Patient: sex F, age 58
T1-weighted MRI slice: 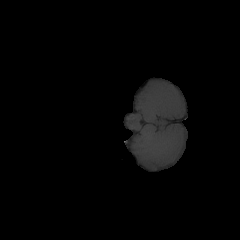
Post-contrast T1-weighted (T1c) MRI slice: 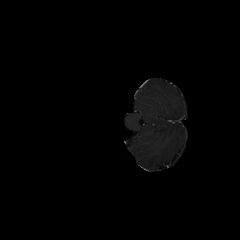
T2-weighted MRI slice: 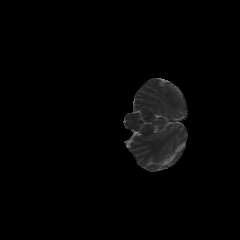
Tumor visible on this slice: no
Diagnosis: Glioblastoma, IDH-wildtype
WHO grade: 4